Question:
'''
while( cin >> variable)
{
//your code
}
'''
I want to convert this code into python,
input is stream of integers like:
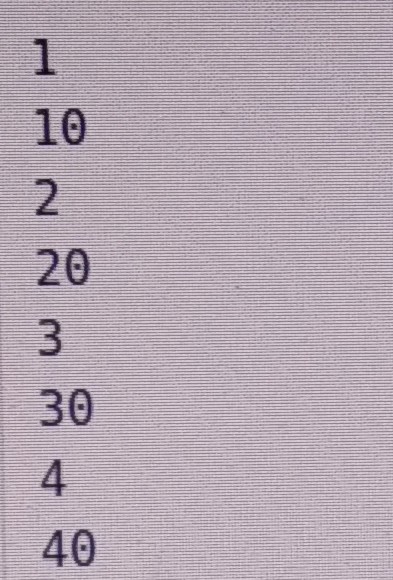
Answer: To achieve the same in python you can catch an 'EOFError', e.g.:
'''
while True:
try:
variable = int(input())
except EOFError:
break
# your code
'''
You can manually terminate the list of inputs with 'Ctrl-D' or it will automatically terminate if you pipe in the input, e.g. 'cat nums | myscript.py'
In Py 3.8 with assignment expressions you can change this to
'''
try:
while variable := int(input()):
<do-something-with-variable)
except EOFError:
pass
'''
Or suppressing the exception with a context manager:
'''
from contextlib import suppress
with suppress(EOFError):
while variable := int(input()):
<do-something-with-variable)
'''